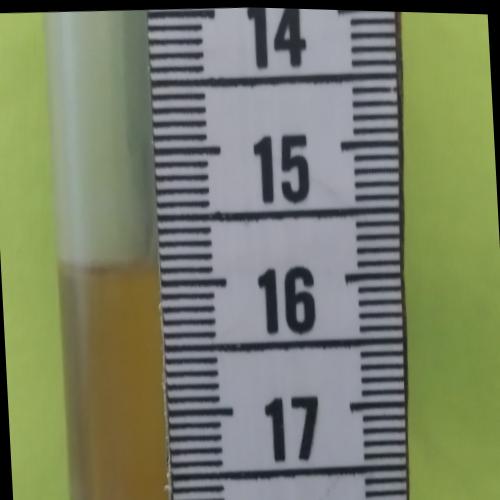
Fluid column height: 15.9 cm